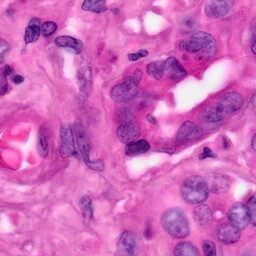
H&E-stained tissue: Pancreatic